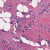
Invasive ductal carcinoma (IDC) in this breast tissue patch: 1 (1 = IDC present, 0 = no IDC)